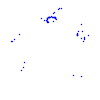
Particle: proton